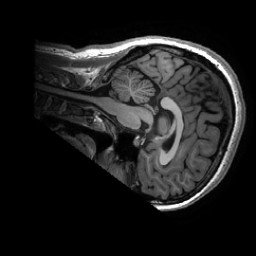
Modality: T1w
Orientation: sagittal
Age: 30
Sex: female
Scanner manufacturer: ge
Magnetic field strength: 3 T
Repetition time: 0.0073 s
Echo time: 0.003 s